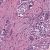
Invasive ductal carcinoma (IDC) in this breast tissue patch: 1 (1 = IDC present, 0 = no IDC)